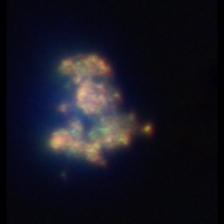
Taxon: Unknown_detritus
Group: Unknown